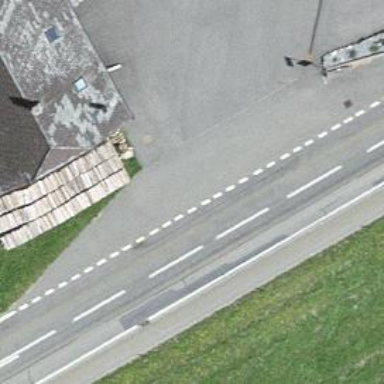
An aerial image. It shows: Bus stop with platform for public transport.